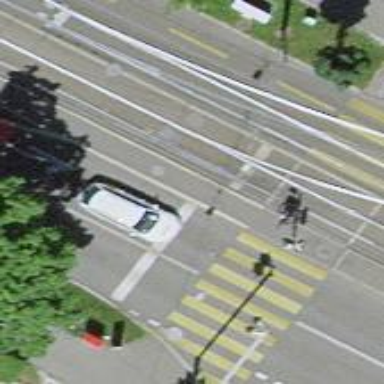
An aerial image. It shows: Railway switch.